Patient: sex M, age 75
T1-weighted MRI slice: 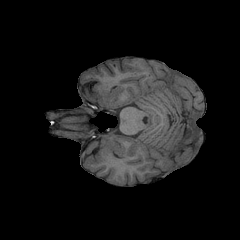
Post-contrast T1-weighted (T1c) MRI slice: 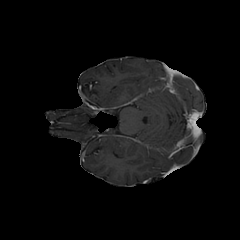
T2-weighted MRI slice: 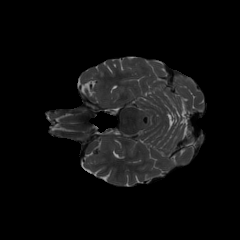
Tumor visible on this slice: no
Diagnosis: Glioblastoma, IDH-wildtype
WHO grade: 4